Question: What feature is shown?
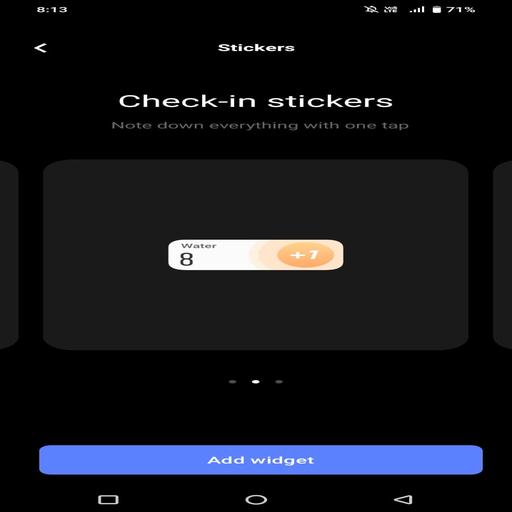
Answer: Check-in stickers